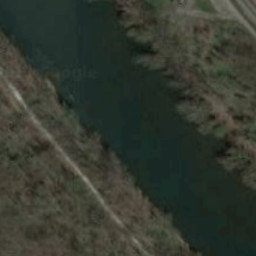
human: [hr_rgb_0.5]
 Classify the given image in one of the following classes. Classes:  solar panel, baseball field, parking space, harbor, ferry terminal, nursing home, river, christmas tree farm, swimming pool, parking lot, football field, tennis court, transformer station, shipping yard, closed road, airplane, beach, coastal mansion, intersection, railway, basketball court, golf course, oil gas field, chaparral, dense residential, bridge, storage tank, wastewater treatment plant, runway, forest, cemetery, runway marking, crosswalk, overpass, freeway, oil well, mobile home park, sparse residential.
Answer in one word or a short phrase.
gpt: river